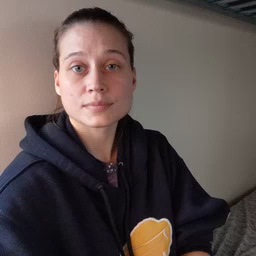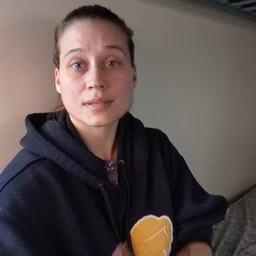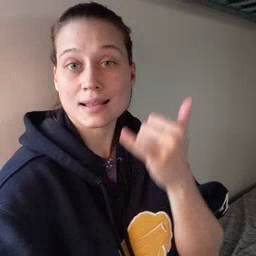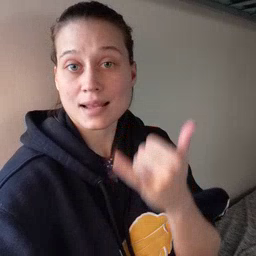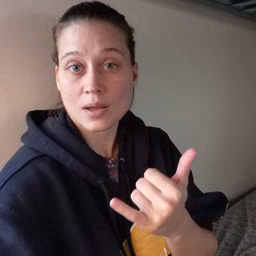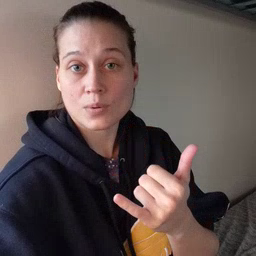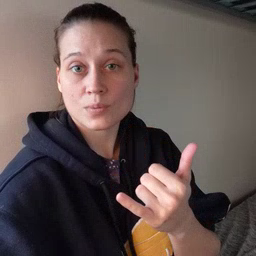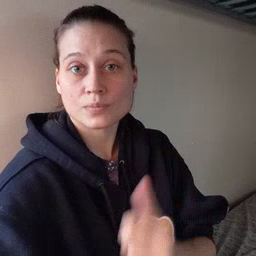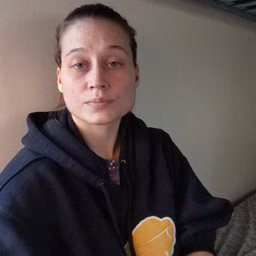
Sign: now